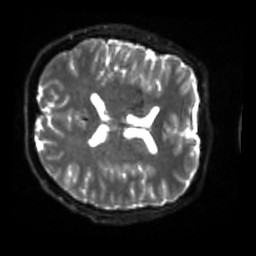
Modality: sbref
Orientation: axial
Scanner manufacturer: siemens
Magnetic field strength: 3 T
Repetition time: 4 s
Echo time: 0.0594 s